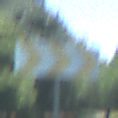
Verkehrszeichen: RichtungstafelnInKurvenGrossLinks
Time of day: Midday
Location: Outdoor (Nature)
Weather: Clear
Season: Summer
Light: Natural